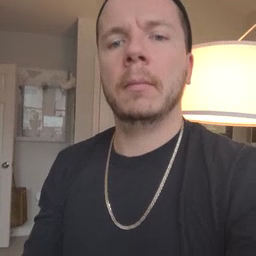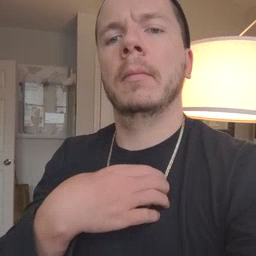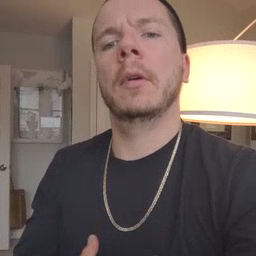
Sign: hungry